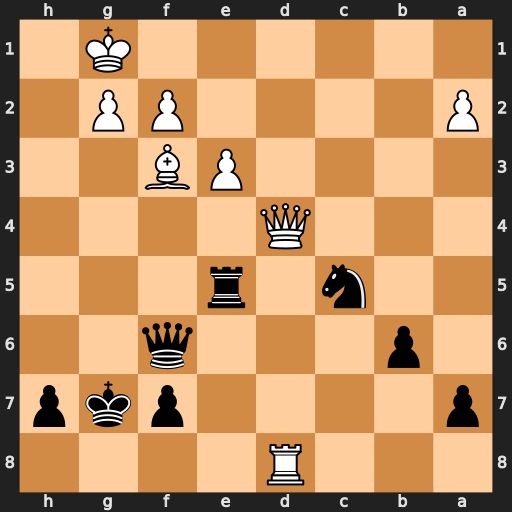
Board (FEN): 3R4/p4pkp/1p3q2/2n1r3/3Q4/4PB2/P4PP1/6K1
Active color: b
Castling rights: -
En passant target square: -
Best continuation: Ne6 Qg4+ Rg5